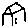
Label: house